Field crop: maize
Growth stage: 1
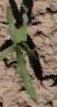
Species: maize